Question: I loaded in a video in my XNA project and I got it to play. The only problem is it's cut in half vertically. The size of the video is 800x600 and the game is 800x600 as well. At first I accidently put a 640x480 version of the video in my Content but then I fixed it to 800x600. That didn't fix the 1/2 vertical though. I thought maybe the 640x480 xnb was still there and was being loaded. I tried looking for it and deleted whatever I thought was relate, but that didn't work as well. Here's a screenshot of the video in half.

Here's my code:
'''
namespace Bloxel
{
/// <summary>
/// This is the main type for your game
/// </summary>
public class Game1 : Microsoft.Xna.Framework.Game
{
GraphicsDeviceManager graphics;
SpriteBatch spriteBatch;
public int WIDTH = 800;
public int HEIGHT = 600;
Video splash;
VideoPlayer player;
Texture2D videoTexture;
public Game1()
{
graphics = new GraphicsDeviceManager(this);
Content.RootDirectory = "Content";
graphics.PreferredBackBufferWidth = WIDTH;
graphics.PreferredBackBufferHeight = HEIGHT;
graphics.ApplyChanges();
}
/// <summary>
/// Allows the game to perform any initialization it needs to before starting to run.
/// This is where it can query for any required services and load any non-graphic
/// related content. Calling base.Initialize will enumerate through any components
/// and initialize them as well.
/// </summary>
protected override void Initialize()
{
// TODO: Add your initialization logic here
base.Initialize();
}
/// <summary>
/// LoadContent will be called once per game and is the place to load
/// all of your content.
/// </summary>
protected override void LoadContent()
{
// Create a new SpriteBatch, which can be used to draw textures.
spriteBatch = new SpriteBatch(GraphicsDevice);
splash = Content.Load<Video>("splash");
player = new VideoPlayer();
}
/// <summary>
/// UnloadContent will be called once per game and is the place to unload
/// all content.
/// </summary>
protected override void UnloadContent()
{
// TODO: Unload any non ContentManager content here
}
/// <summary>
/// Allows the game to run logic such as updating the world,
/// checking for collisions, gathering input, and playing audio.
/// </summary>
/// <param name="gameTime">Provides a snapshot of timing values.</param>
protected override void Update(GameTime gameTime)
{
// Allows the game to exit
if (GamePad.GetState(PlayerIndex.One).Buttons.Back == ButtonState.Pressed)
this.Exit();
if (player.State == MediaState.Stopped)
{
player.IsLooped = false;
player.Play(splash);
}
base.Update(gameTime);
}
/// <summary>
/// This is called when the game should draw itself.
/// </summary>
/// <param name="gameTime">Provides a snapshot of timing values.</param>
protected override void Draw(GameTime gameTime)
{
GraphicsDevice.Clear(Color.CornflowerBlue);
if (player.State != MediaState.Stopped)
videoTexture = player.GetTexture();
Rectangle screen = new Rectangle(GraphicsDevice.Viewport.X, GraphicsDevice.Viewport.Y, GraphicsDevice.Viewport.Width, GraphicsDevice.Viewport.Height);
if (videoTexture != null)
{
spriteBatch.Begin();
spriteBatch.Draw(videoTexture, screen, Color.White);
spriteBatch.End();
}
base.Draw(gameTime);
}
}
}
'''
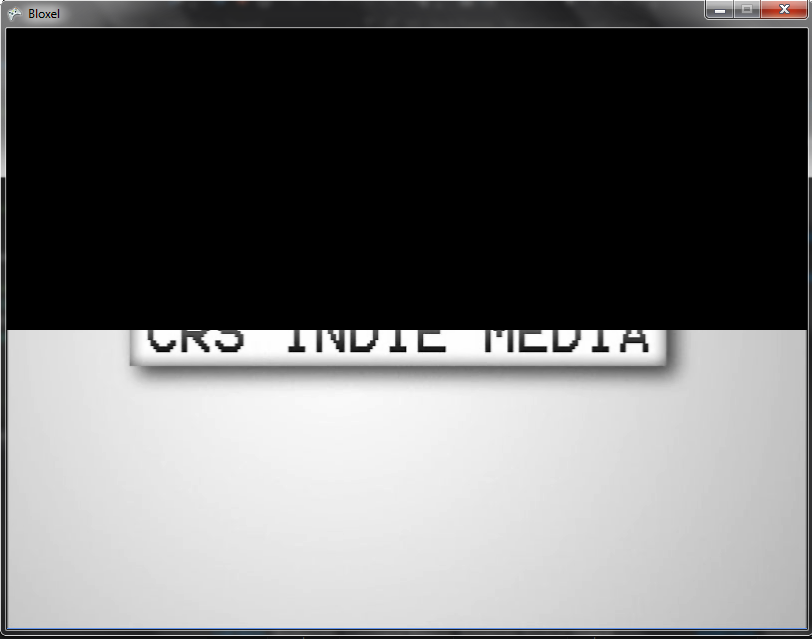
Answer: As Mike stated the issue is caused by a system update. In order to resolve this issue you will need to go into Windows Update and remove "Security Update for Windows 7 (KB2803821)". You can do this by simply right clicking the update and pressing delete.